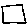
Label: square